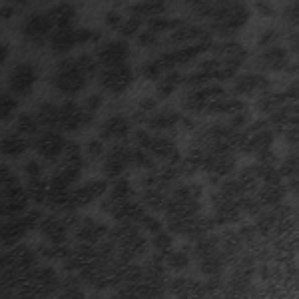
Label: frost